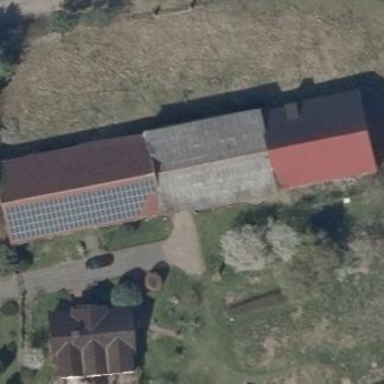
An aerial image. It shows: Farm auxiliary building.